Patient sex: M
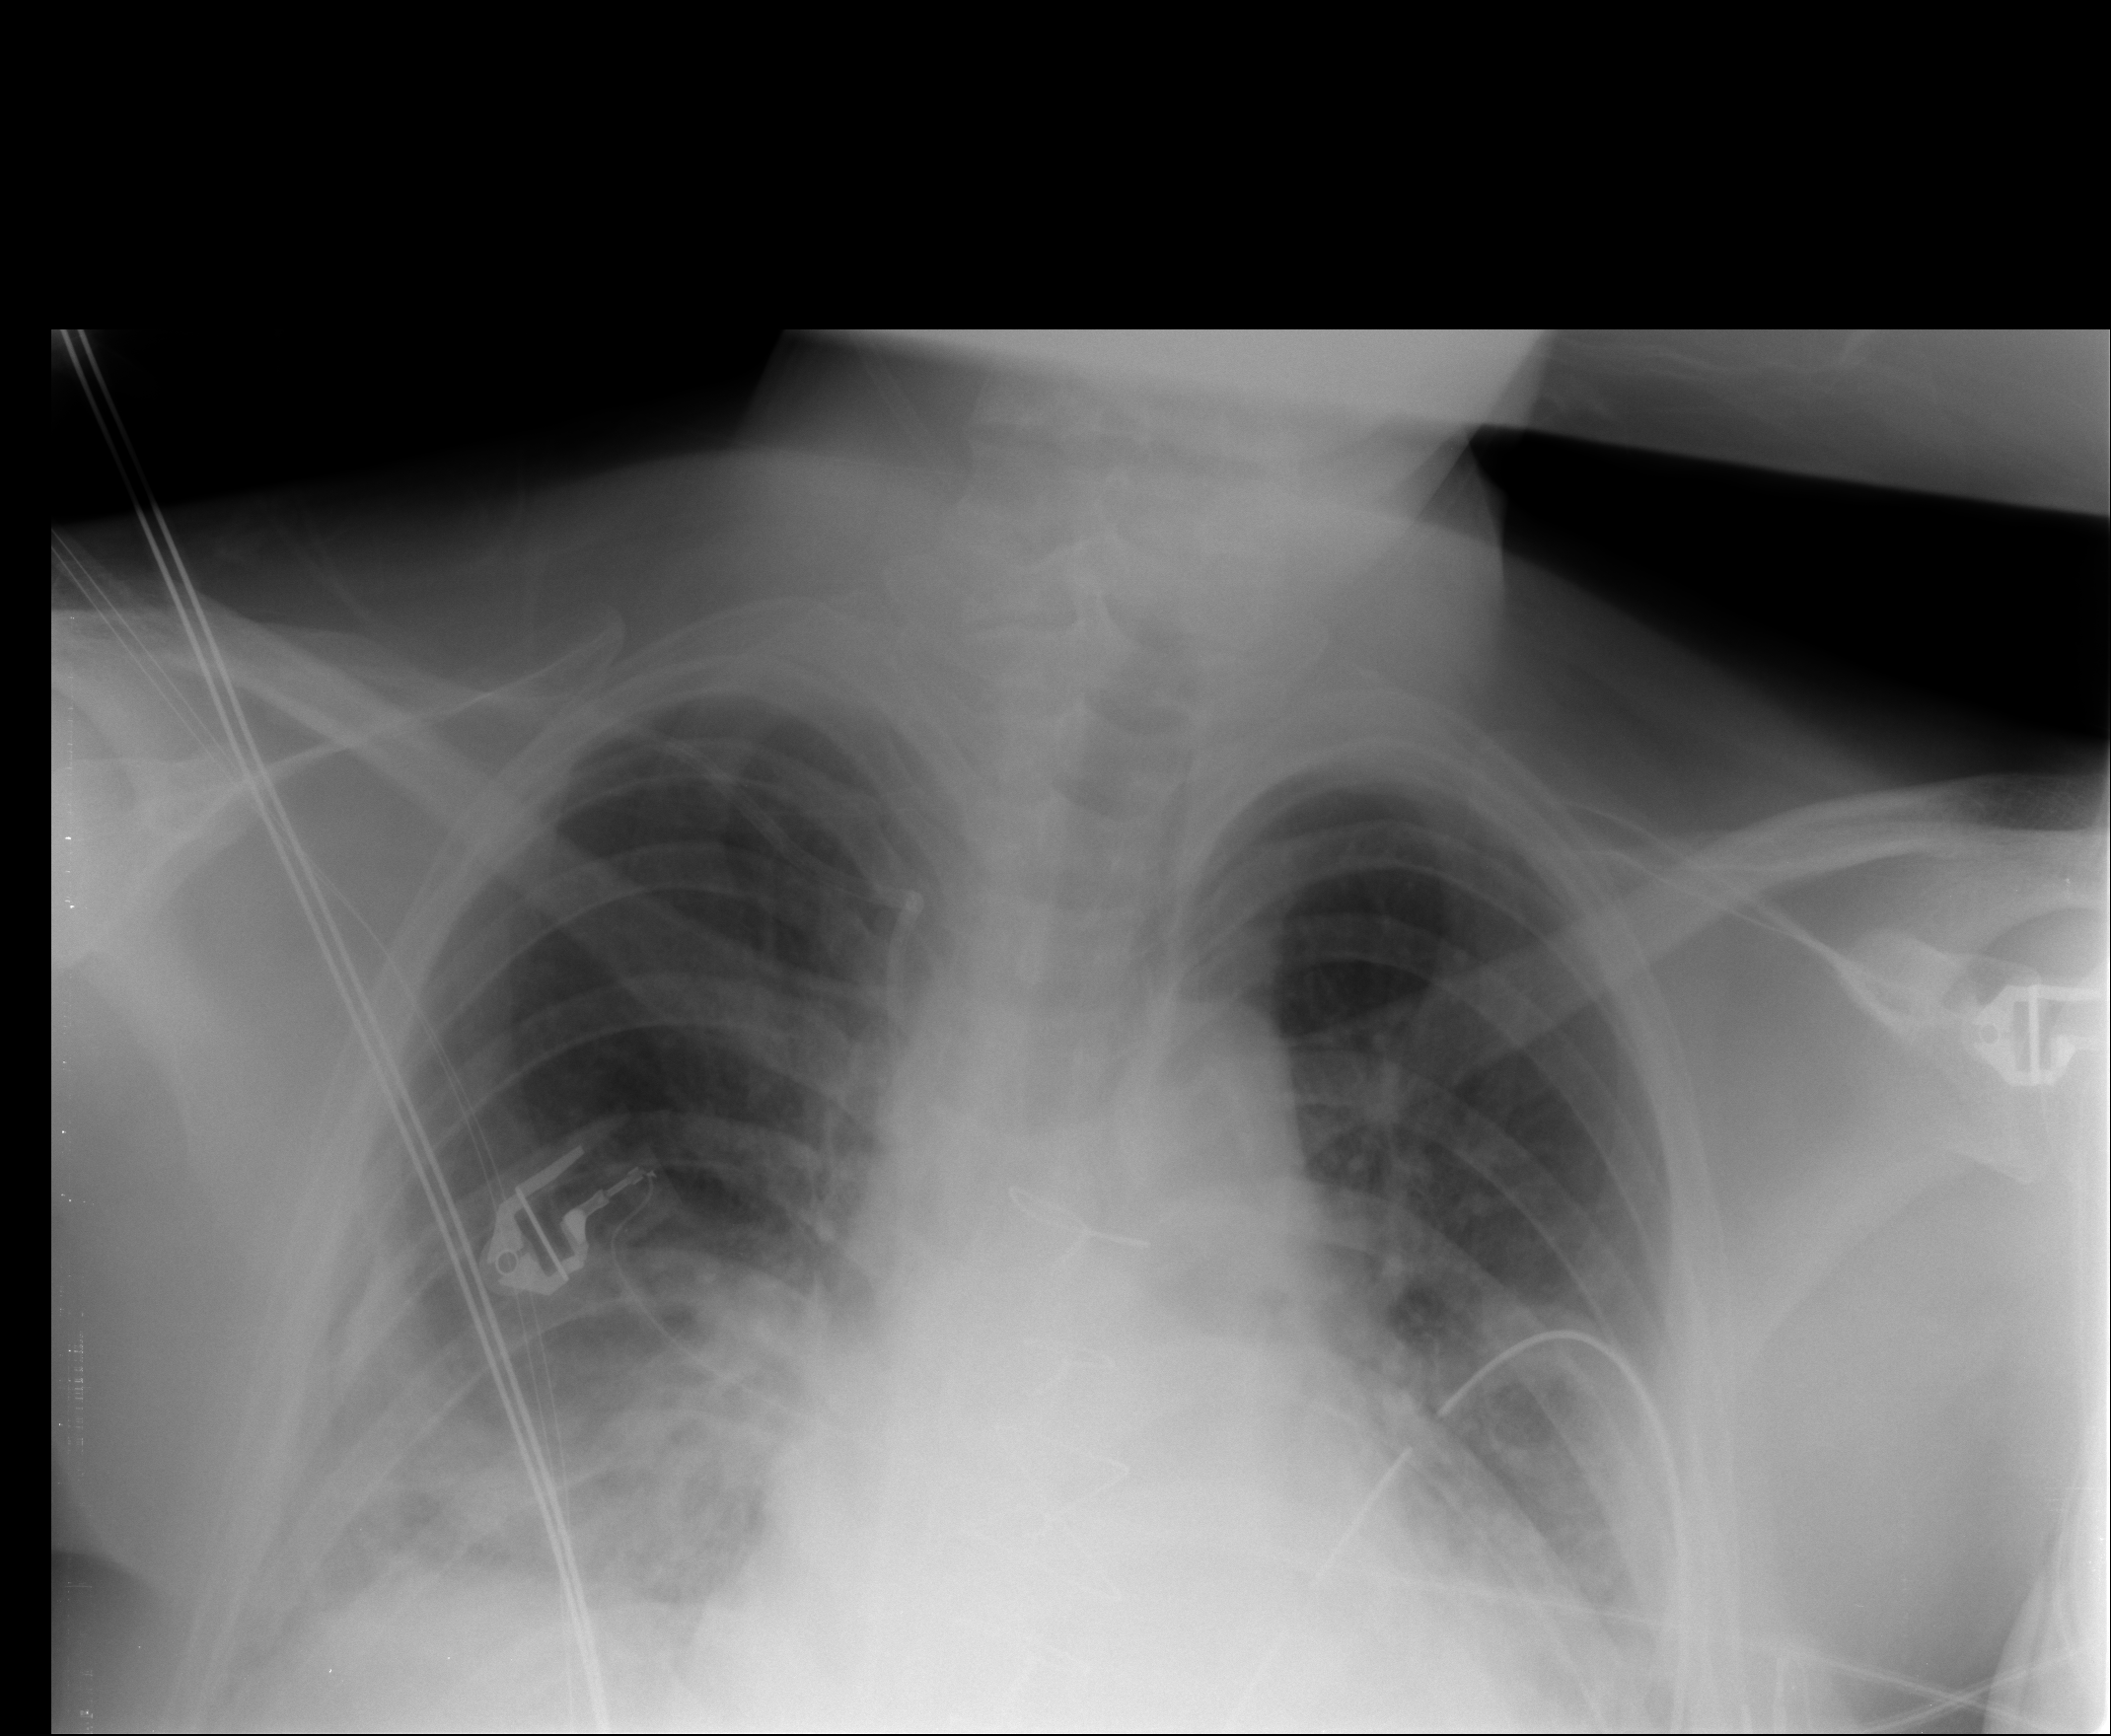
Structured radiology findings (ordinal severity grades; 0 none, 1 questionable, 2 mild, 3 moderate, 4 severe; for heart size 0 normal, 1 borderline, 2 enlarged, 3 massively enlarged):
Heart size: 2
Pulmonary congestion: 2
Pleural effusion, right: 1
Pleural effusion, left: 1
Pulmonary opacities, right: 1
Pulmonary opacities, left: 0
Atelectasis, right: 2
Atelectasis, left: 2